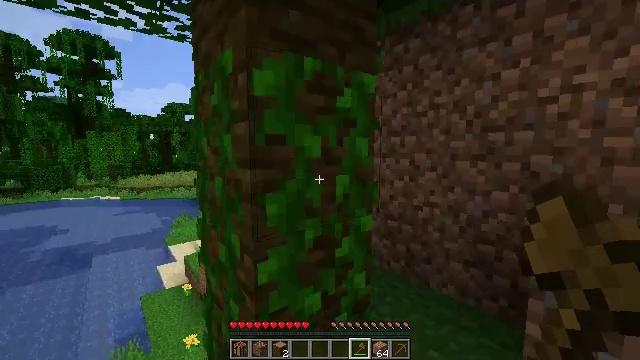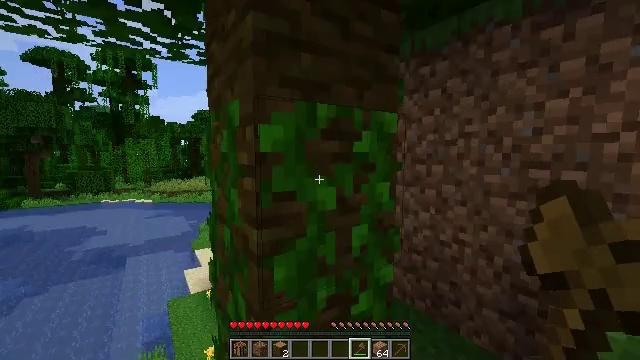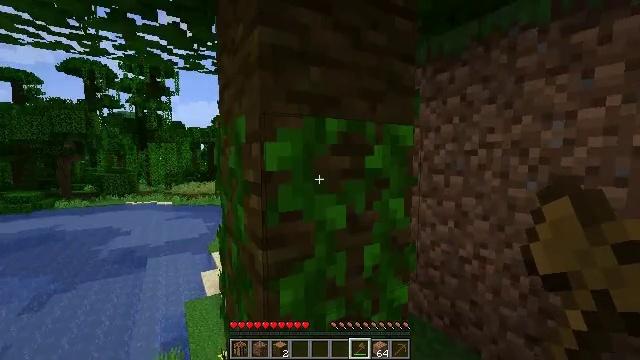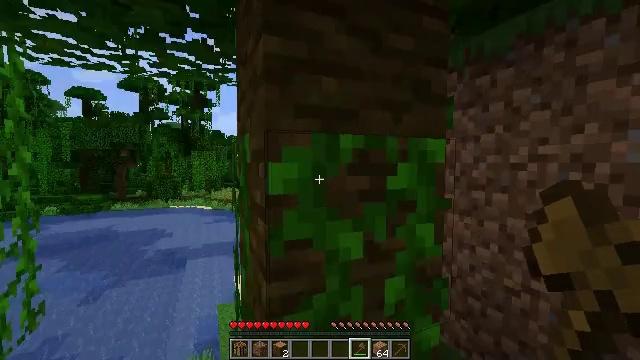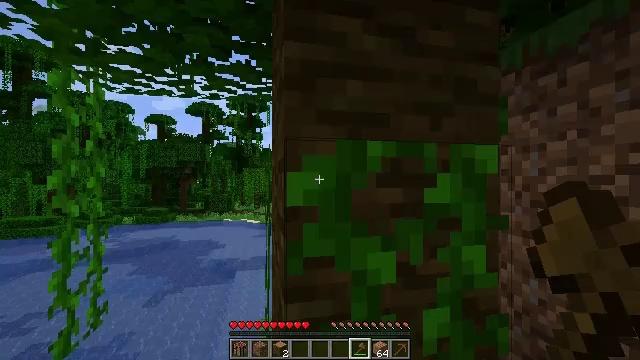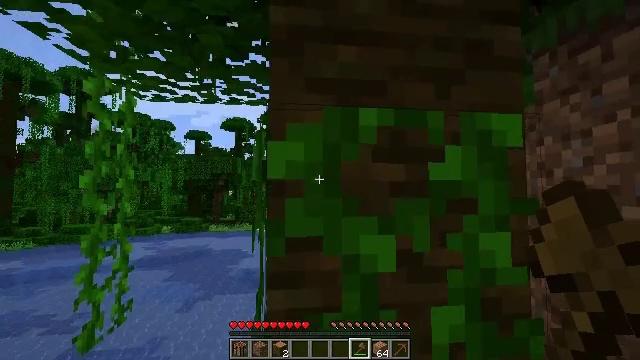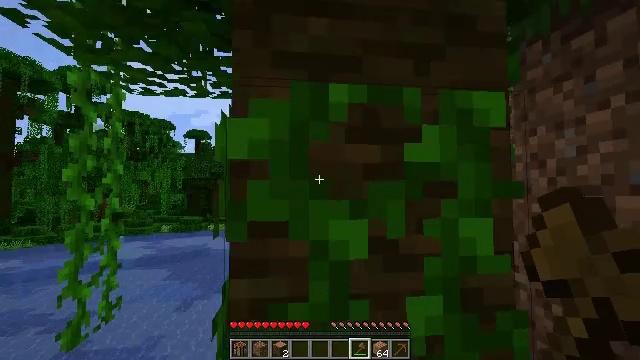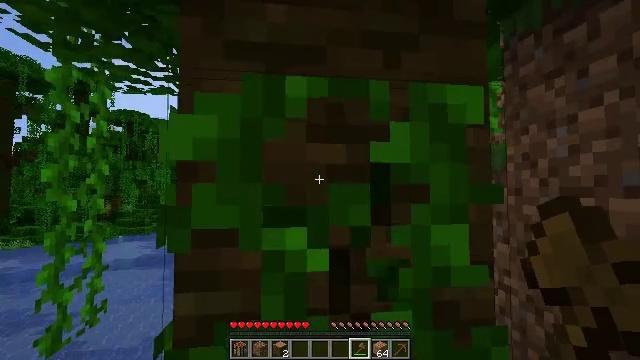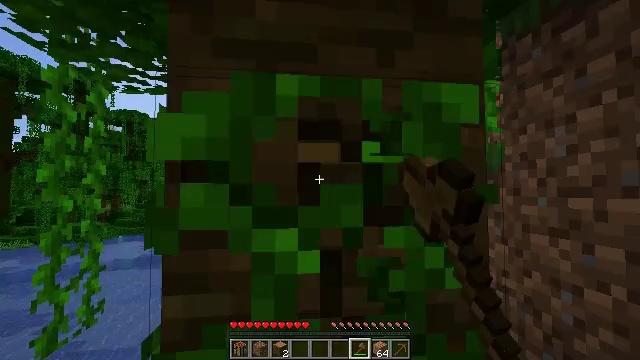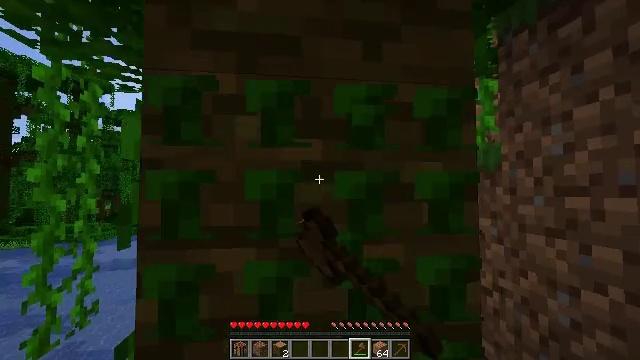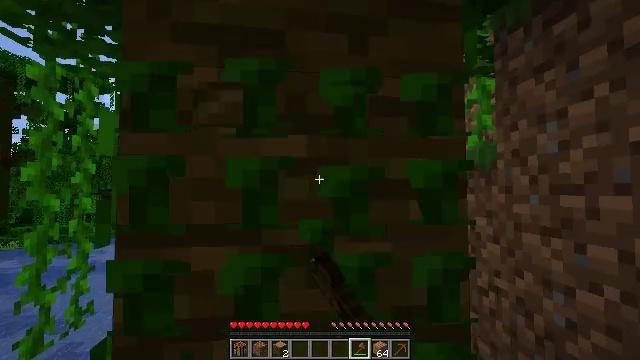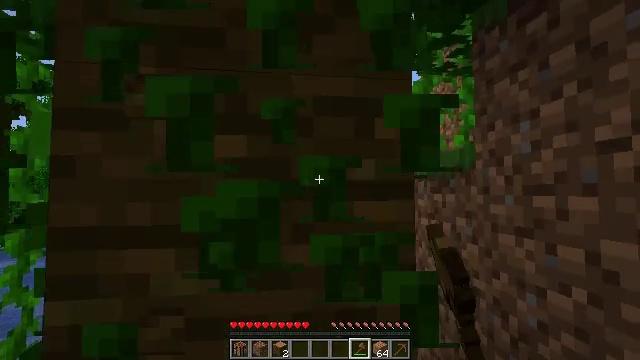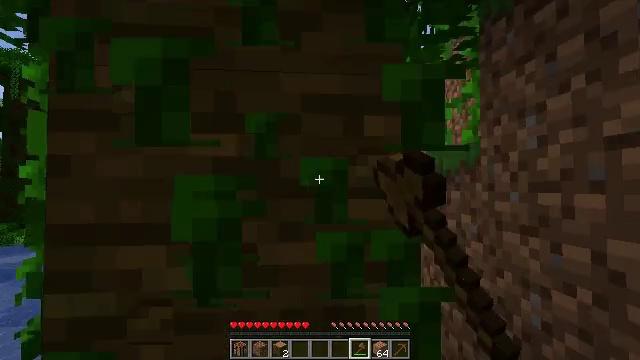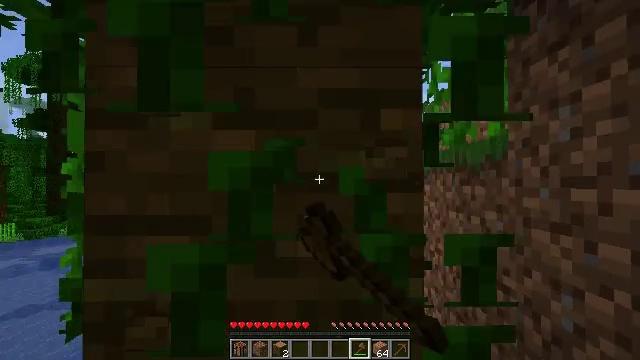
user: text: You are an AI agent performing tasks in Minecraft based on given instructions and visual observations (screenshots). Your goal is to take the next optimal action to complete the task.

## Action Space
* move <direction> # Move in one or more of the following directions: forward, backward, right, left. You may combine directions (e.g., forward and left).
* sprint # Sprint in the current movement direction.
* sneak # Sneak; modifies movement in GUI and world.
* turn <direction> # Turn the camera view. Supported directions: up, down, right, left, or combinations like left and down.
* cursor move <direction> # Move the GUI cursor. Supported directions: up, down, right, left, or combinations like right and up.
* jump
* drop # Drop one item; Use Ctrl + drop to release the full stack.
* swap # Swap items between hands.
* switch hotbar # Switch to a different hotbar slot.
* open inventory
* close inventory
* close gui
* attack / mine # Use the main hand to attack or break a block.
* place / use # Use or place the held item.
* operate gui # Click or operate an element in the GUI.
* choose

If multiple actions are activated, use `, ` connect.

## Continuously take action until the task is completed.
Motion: motion action
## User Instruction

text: Remove and gather vines.
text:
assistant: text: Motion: move forward and move right, turn left, jump
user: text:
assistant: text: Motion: move forward and move right, turn left, jump
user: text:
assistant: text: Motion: move forward and move right, turn left and up
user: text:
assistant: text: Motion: move right, turn left and up
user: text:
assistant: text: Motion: turn left and up
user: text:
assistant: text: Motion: no_op
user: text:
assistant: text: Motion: attack / mine
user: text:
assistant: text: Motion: attack / mine
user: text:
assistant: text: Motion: attack / mine
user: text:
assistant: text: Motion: move right, attack / mine
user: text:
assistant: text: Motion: move right, attack / mine
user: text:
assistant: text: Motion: turn left, attack / mine
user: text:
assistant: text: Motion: turn left, attack / mine
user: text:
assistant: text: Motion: attack / mine